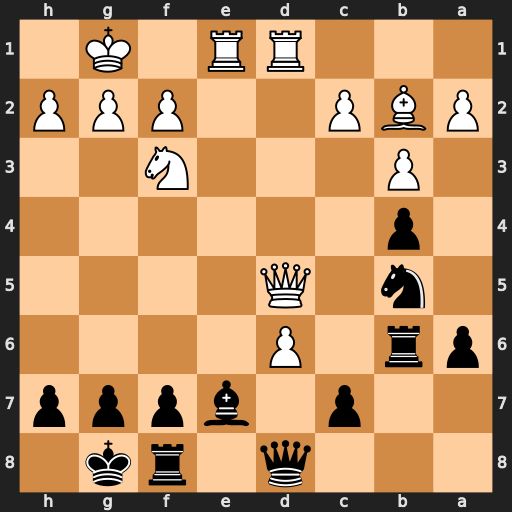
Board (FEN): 3q1rk1/2p1bppp/pr1P4/1n1Q4/1p6/1P3N2/PBP2PPP/3RR1K1
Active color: b
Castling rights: -
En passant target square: -
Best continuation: Rxd6 Qe5 Bf6